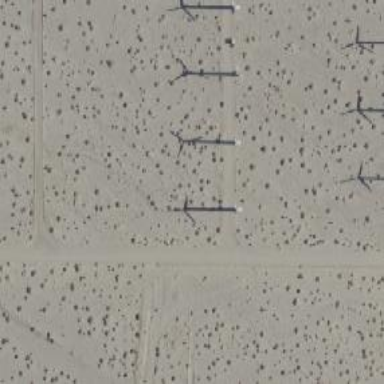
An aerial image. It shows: Horizontal axis wind turbine generating power from wind.